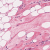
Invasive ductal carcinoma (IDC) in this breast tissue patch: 1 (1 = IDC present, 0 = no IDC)